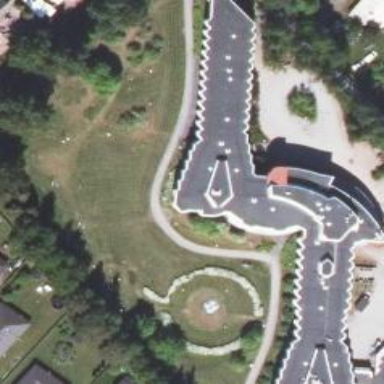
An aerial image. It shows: Nursing home building with flat roof.